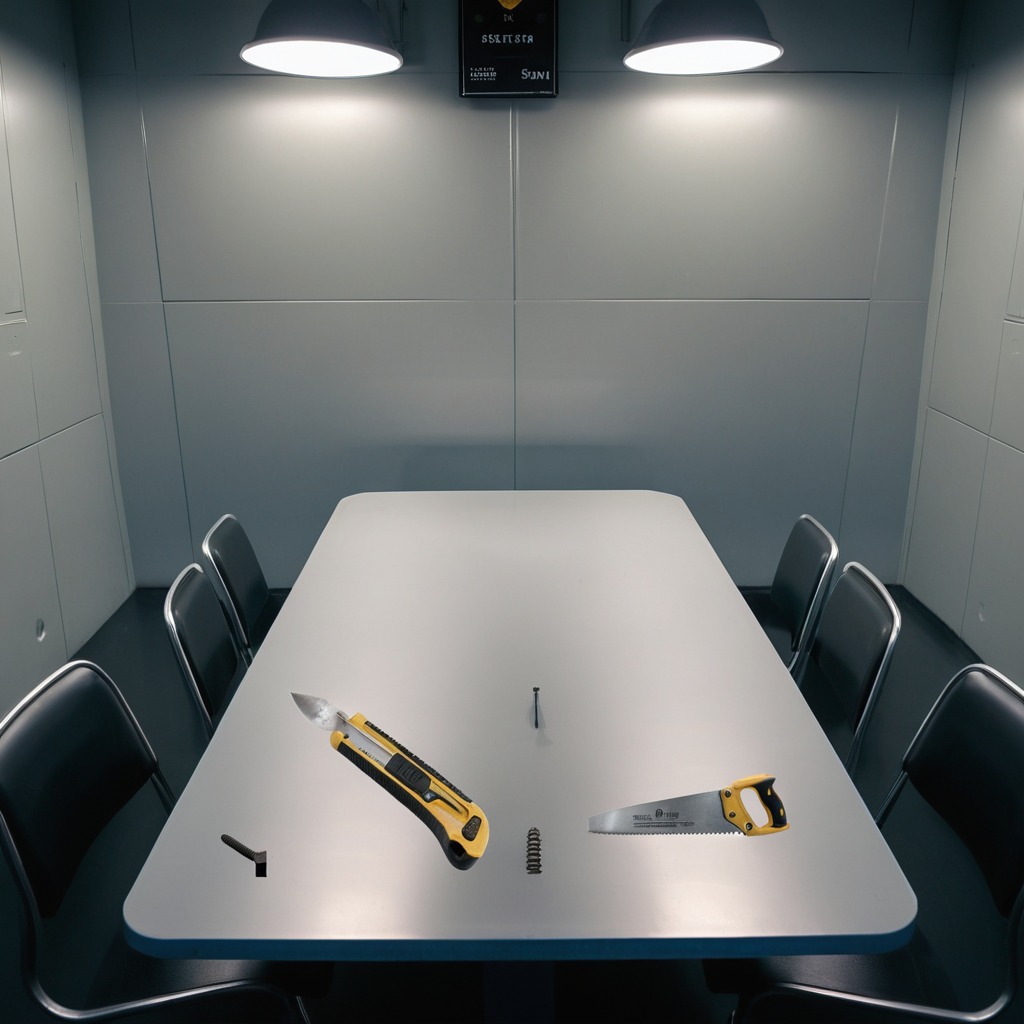
A utility knife, a metal machine screw, an iron nail, a coiled metal spring, and a handheld metal saw are lying on the clean empty table in a railway signal maintenance room.